Question: i've used below code for draw a view
'''
@Override
protected synchronized void onDraw(Canvas canvas) {
super.onDraw(canvas);
paint.setStyle(Style.STROKE);
paint.setAntiAlias(true);
RectF rectF = new RectF(0,0,30,30);
RectF rectF1 = new RectF(200,0,230,30);
canvas.drawArc(rectF, 270, 180, false, paint);
canvas.drawArc(rectF1, 90, 180, false, paint);
canvas.drawLine(15, 0, 215, 0, paint);
canvas.drawLine(15, 30, 215,30, paint);
}
'''
The output is like below

but i want fill the color inside the view.
How to achieve this?
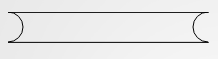
Answer: use Path instead of calling four times drawLine/drawArc